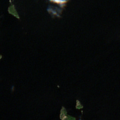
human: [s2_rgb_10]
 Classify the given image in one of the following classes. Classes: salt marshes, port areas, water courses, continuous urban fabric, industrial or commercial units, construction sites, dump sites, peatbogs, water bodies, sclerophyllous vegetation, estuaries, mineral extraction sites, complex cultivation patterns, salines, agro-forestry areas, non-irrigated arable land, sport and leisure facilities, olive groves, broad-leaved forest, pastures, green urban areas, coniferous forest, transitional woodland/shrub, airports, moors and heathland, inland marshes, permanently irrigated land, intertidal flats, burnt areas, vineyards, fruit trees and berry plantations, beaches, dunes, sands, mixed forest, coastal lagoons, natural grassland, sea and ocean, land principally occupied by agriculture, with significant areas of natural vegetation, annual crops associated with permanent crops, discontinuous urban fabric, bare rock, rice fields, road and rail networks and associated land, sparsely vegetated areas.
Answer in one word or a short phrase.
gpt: coniferous forest, water bodies